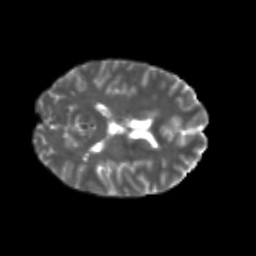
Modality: T2w
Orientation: axial
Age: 25
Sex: male
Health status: healthy
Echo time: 0.074 s